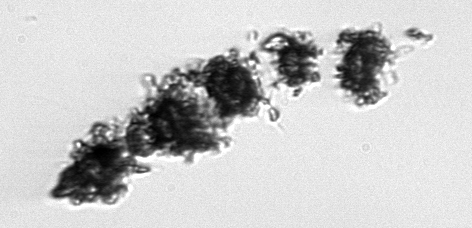
Label: Thalassiosira_TAG_external_detritus